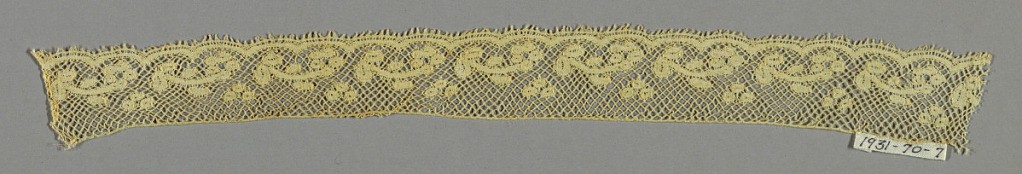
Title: Border
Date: late 19th century
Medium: linen Technique: bobbin lace (late Valenciennes ground)
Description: Ground of diamond mesh with horizontally placed sprays and scalloped edge.